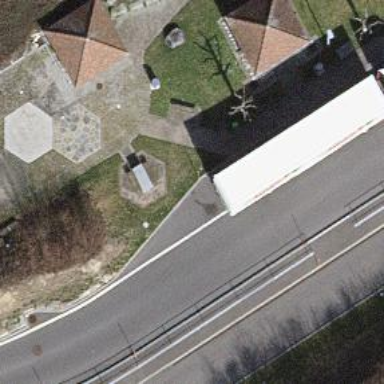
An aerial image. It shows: Picnic table located in leisure land area.